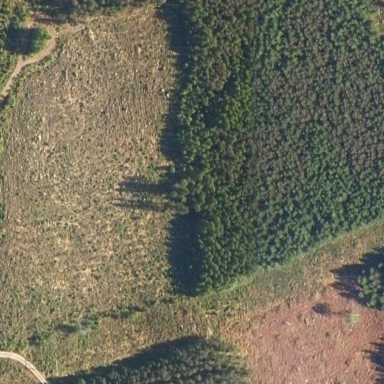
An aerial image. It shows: Clearcut area with scrub vegetation.